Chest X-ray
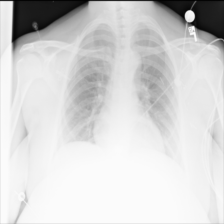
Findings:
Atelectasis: negative
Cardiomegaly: negative
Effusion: negative
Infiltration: negative
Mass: negative
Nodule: negative
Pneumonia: negative
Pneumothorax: negative
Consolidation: negative
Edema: negative
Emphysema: negative
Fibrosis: negative
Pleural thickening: negative
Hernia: negative